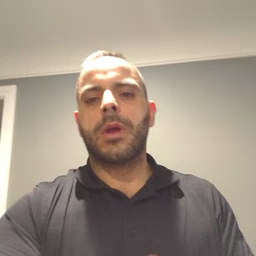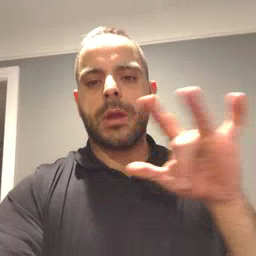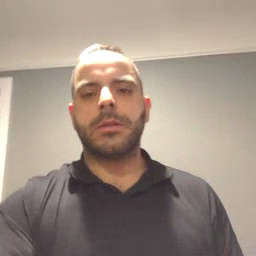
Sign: empty